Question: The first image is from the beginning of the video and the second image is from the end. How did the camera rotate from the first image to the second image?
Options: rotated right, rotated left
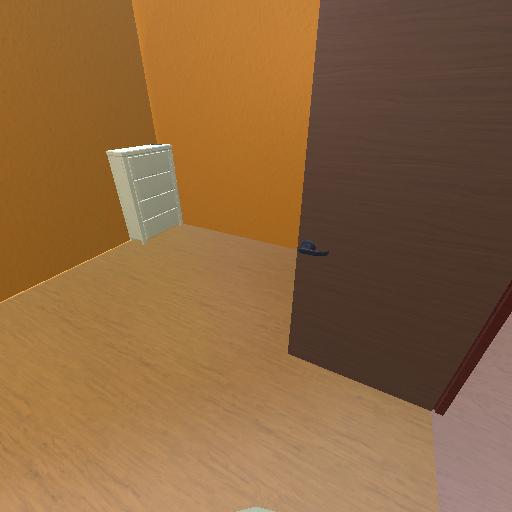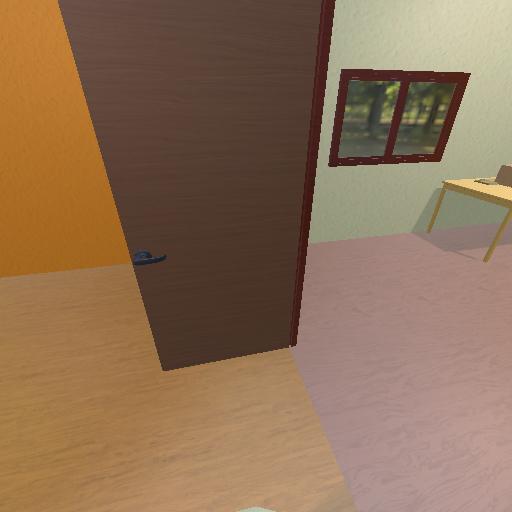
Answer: rotated right